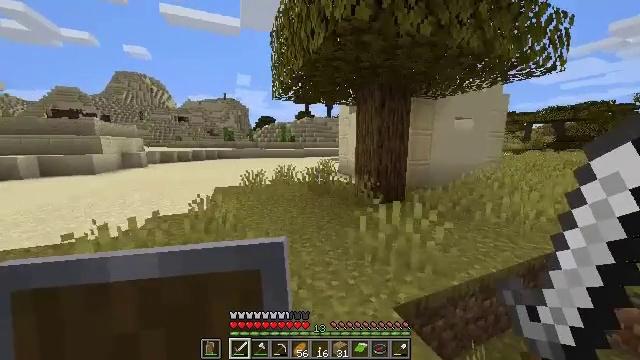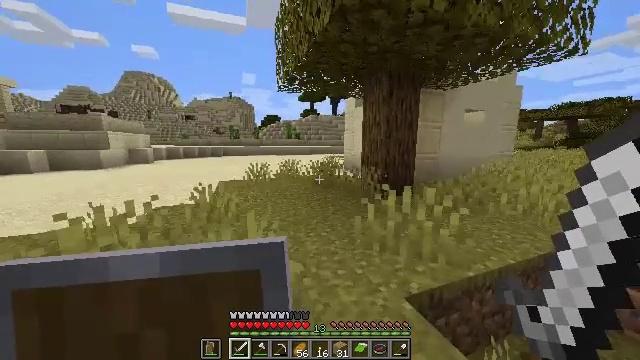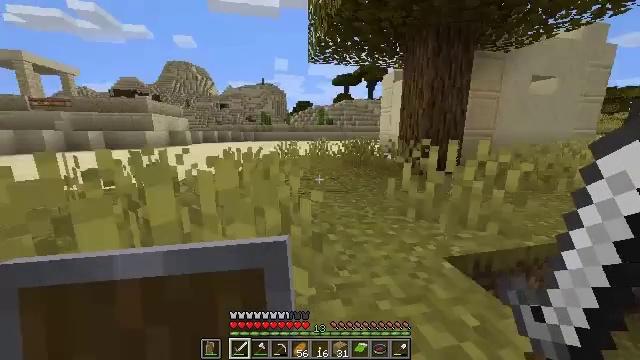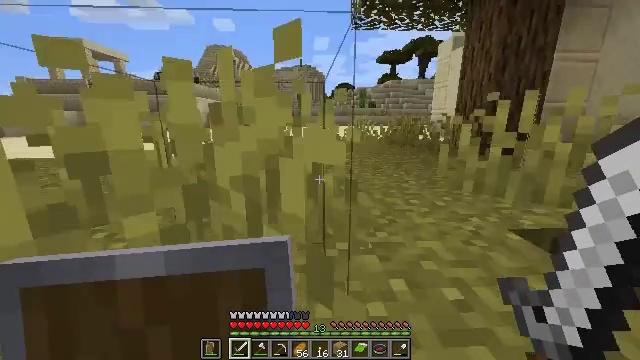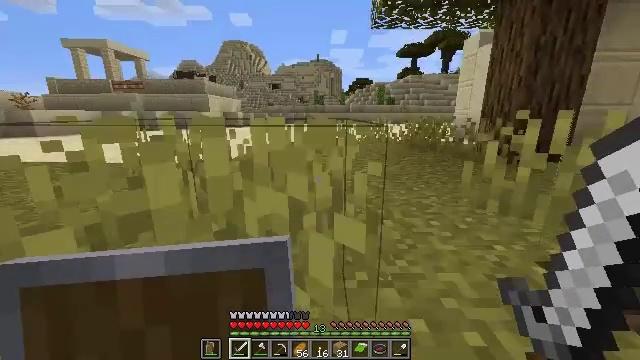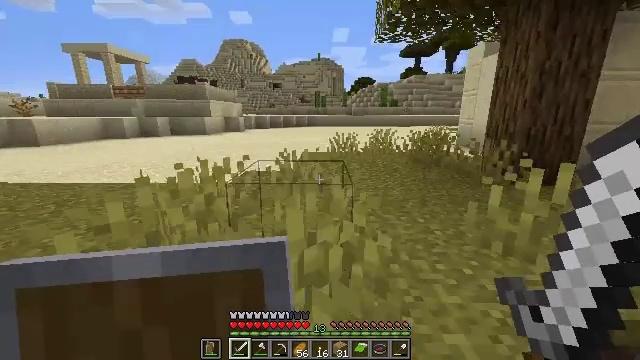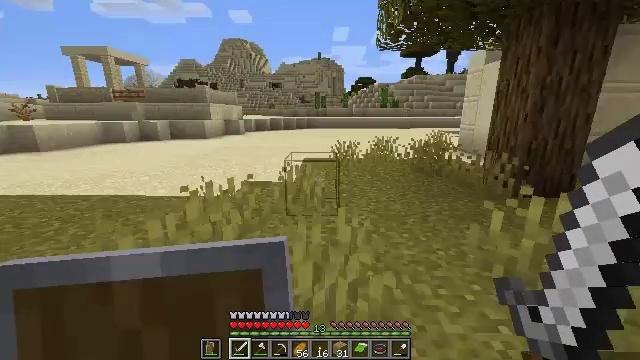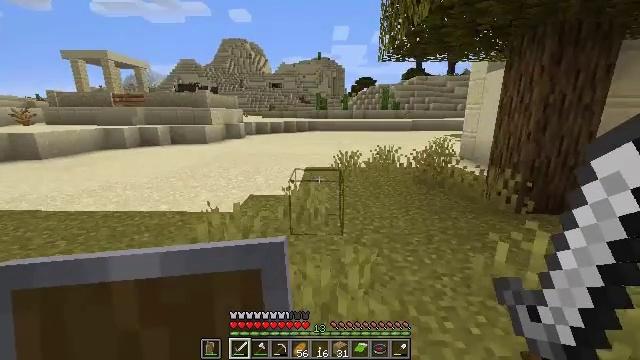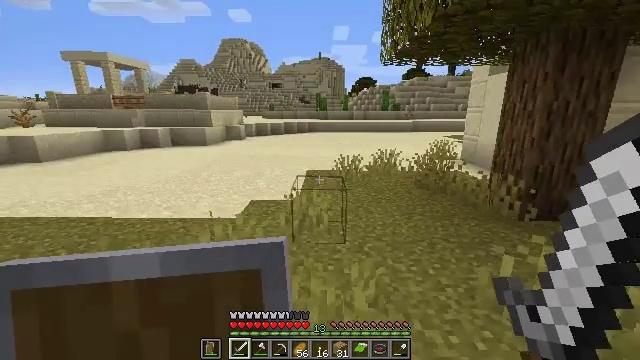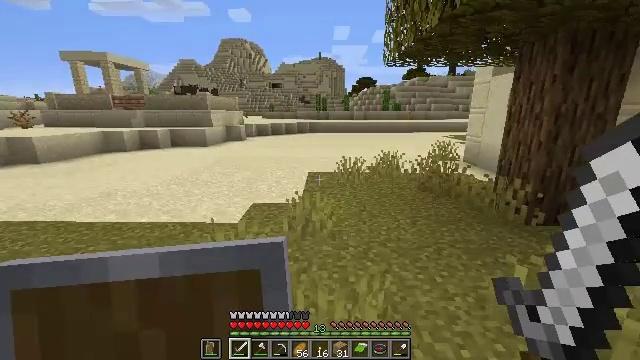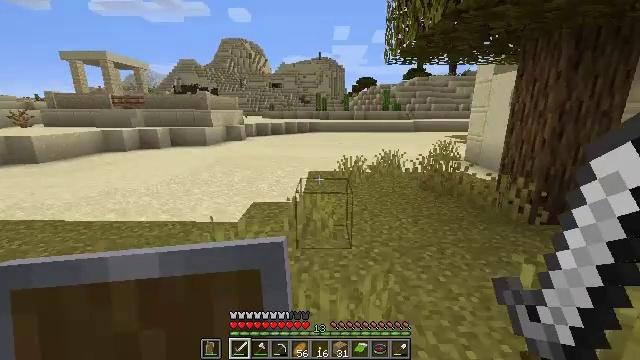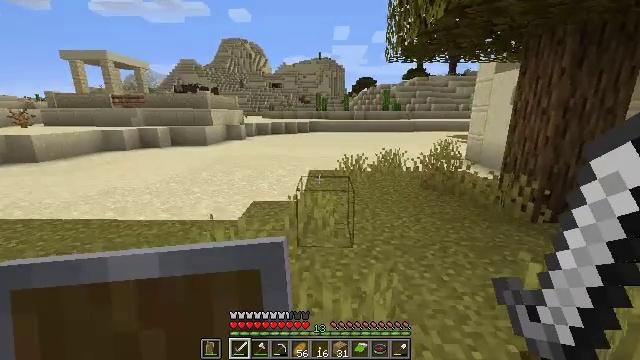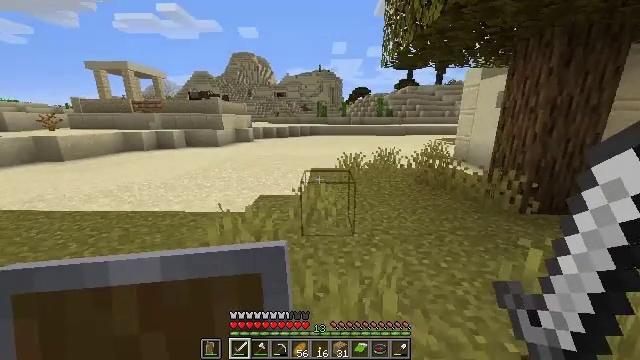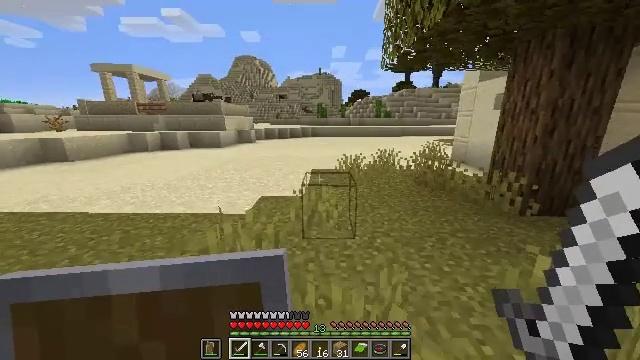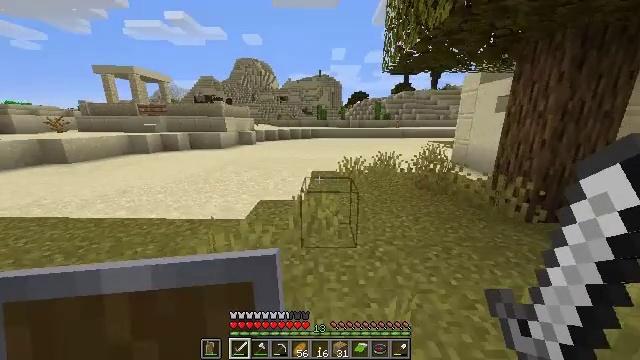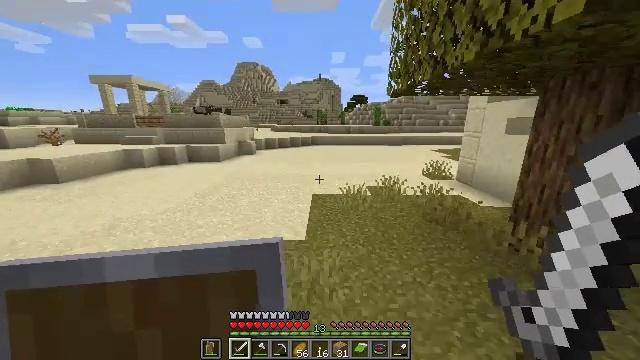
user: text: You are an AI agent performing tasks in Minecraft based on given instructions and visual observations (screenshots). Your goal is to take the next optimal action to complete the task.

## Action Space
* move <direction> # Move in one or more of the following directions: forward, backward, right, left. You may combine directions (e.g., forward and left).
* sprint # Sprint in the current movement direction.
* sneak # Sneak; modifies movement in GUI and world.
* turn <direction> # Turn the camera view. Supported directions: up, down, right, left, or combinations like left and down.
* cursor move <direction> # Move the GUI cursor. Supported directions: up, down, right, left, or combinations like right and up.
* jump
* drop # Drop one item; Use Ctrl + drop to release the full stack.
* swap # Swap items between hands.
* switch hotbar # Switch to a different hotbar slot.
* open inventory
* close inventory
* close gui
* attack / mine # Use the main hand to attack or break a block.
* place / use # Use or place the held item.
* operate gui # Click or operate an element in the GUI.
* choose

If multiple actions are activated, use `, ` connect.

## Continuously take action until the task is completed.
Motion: motion action
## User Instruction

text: Attack the potted cactus to pick it up.
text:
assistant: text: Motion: move forward and move left, turn left, jump
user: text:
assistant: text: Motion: move forward and move left, turn left and down, jump
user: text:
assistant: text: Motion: move forward and move left, turn left and down, jump
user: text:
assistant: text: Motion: move forward and move left, turn left, jump
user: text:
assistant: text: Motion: move forward and move left, jump
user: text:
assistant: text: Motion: move forward, jump
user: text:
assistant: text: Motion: move forward, jump
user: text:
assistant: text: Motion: move forward, jump
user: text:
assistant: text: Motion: move forward, jump
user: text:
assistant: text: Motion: move forward, sprint, jump
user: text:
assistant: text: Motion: move forward, sprint, jump
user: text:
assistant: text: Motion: move forward, sprint, jump
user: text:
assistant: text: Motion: move forward, sprint, jump
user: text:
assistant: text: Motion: move forward, sprint, jump
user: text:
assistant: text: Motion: move forward, jump
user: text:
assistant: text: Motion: move forward, jump
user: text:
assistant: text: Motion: move forward, jump
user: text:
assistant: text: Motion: move forward, jump
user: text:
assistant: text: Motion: move forward, jump
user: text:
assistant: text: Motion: move forward, jump
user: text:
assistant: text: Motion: move forward, jump
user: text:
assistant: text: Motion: move forward, turn right, jump
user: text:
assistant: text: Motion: move forward, turn right and up, jump
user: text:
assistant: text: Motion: move forward, turn right, jump
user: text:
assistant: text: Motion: move forward, jump
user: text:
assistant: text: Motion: move forward, jump
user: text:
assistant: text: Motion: move forward, jump
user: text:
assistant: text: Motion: move forward, jump
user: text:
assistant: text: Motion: move forward, jump
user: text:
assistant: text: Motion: move forward, turn right, jump